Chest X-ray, PA view. Patient: 61 years old, sex F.
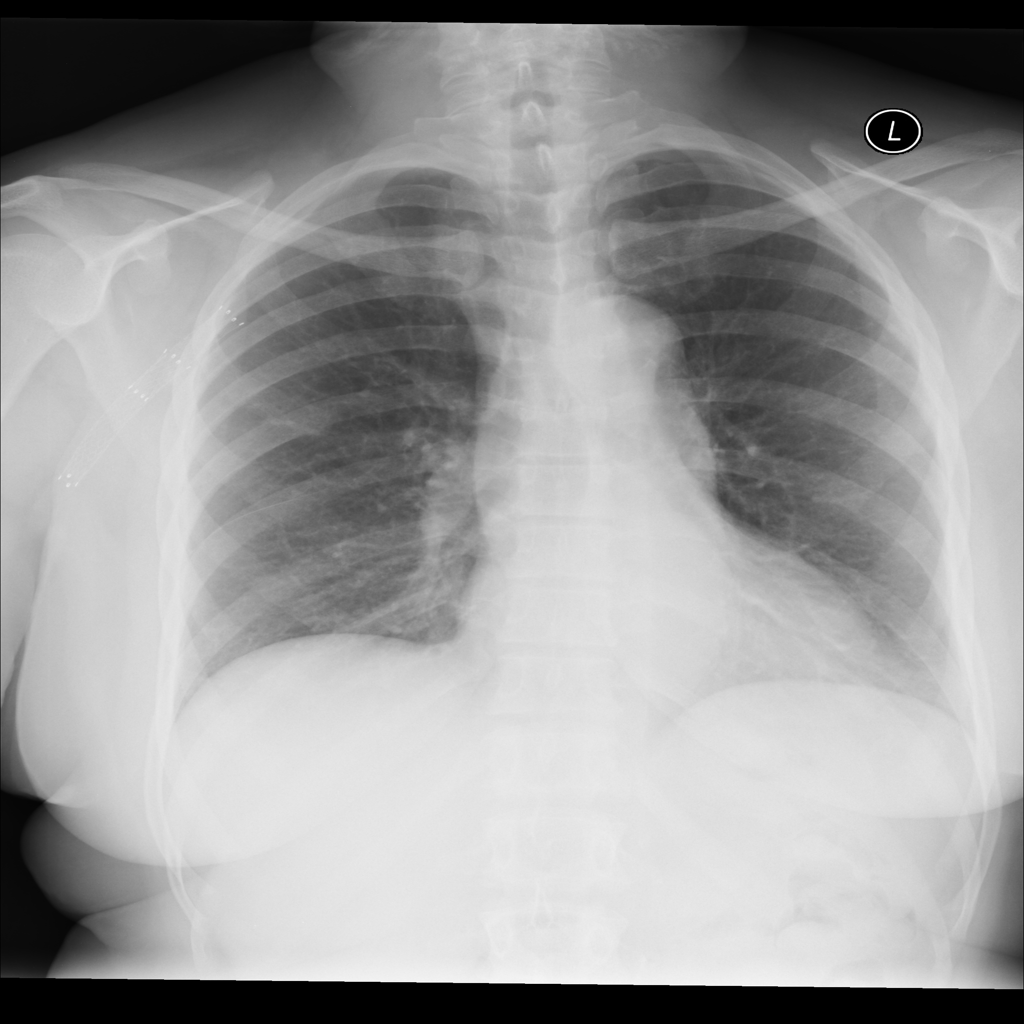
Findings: No Finding